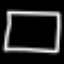
Label: square